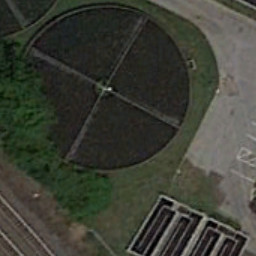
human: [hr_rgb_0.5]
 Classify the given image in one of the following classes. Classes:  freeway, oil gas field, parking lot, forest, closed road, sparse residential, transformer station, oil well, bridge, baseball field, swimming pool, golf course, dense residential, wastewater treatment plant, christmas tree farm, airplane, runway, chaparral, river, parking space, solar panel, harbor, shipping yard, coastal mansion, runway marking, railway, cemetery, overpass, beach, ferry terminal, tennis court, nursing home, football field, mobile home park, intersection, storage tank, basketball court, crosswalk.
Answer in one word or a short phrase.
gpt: wastewater treatment plant